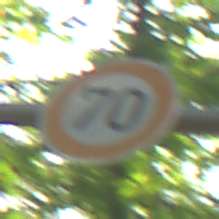
Verkehrszeichen: Geschwindigkeit70
Umgebung: Outdoor, RoadRail
Tageszeit: MorningAfternoon
Wetter: Clear
Licht: Natural
Jahreszeit: NotSpecified
Kontrast: LowContrast